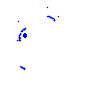
Particle: proton